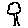
Label: tree